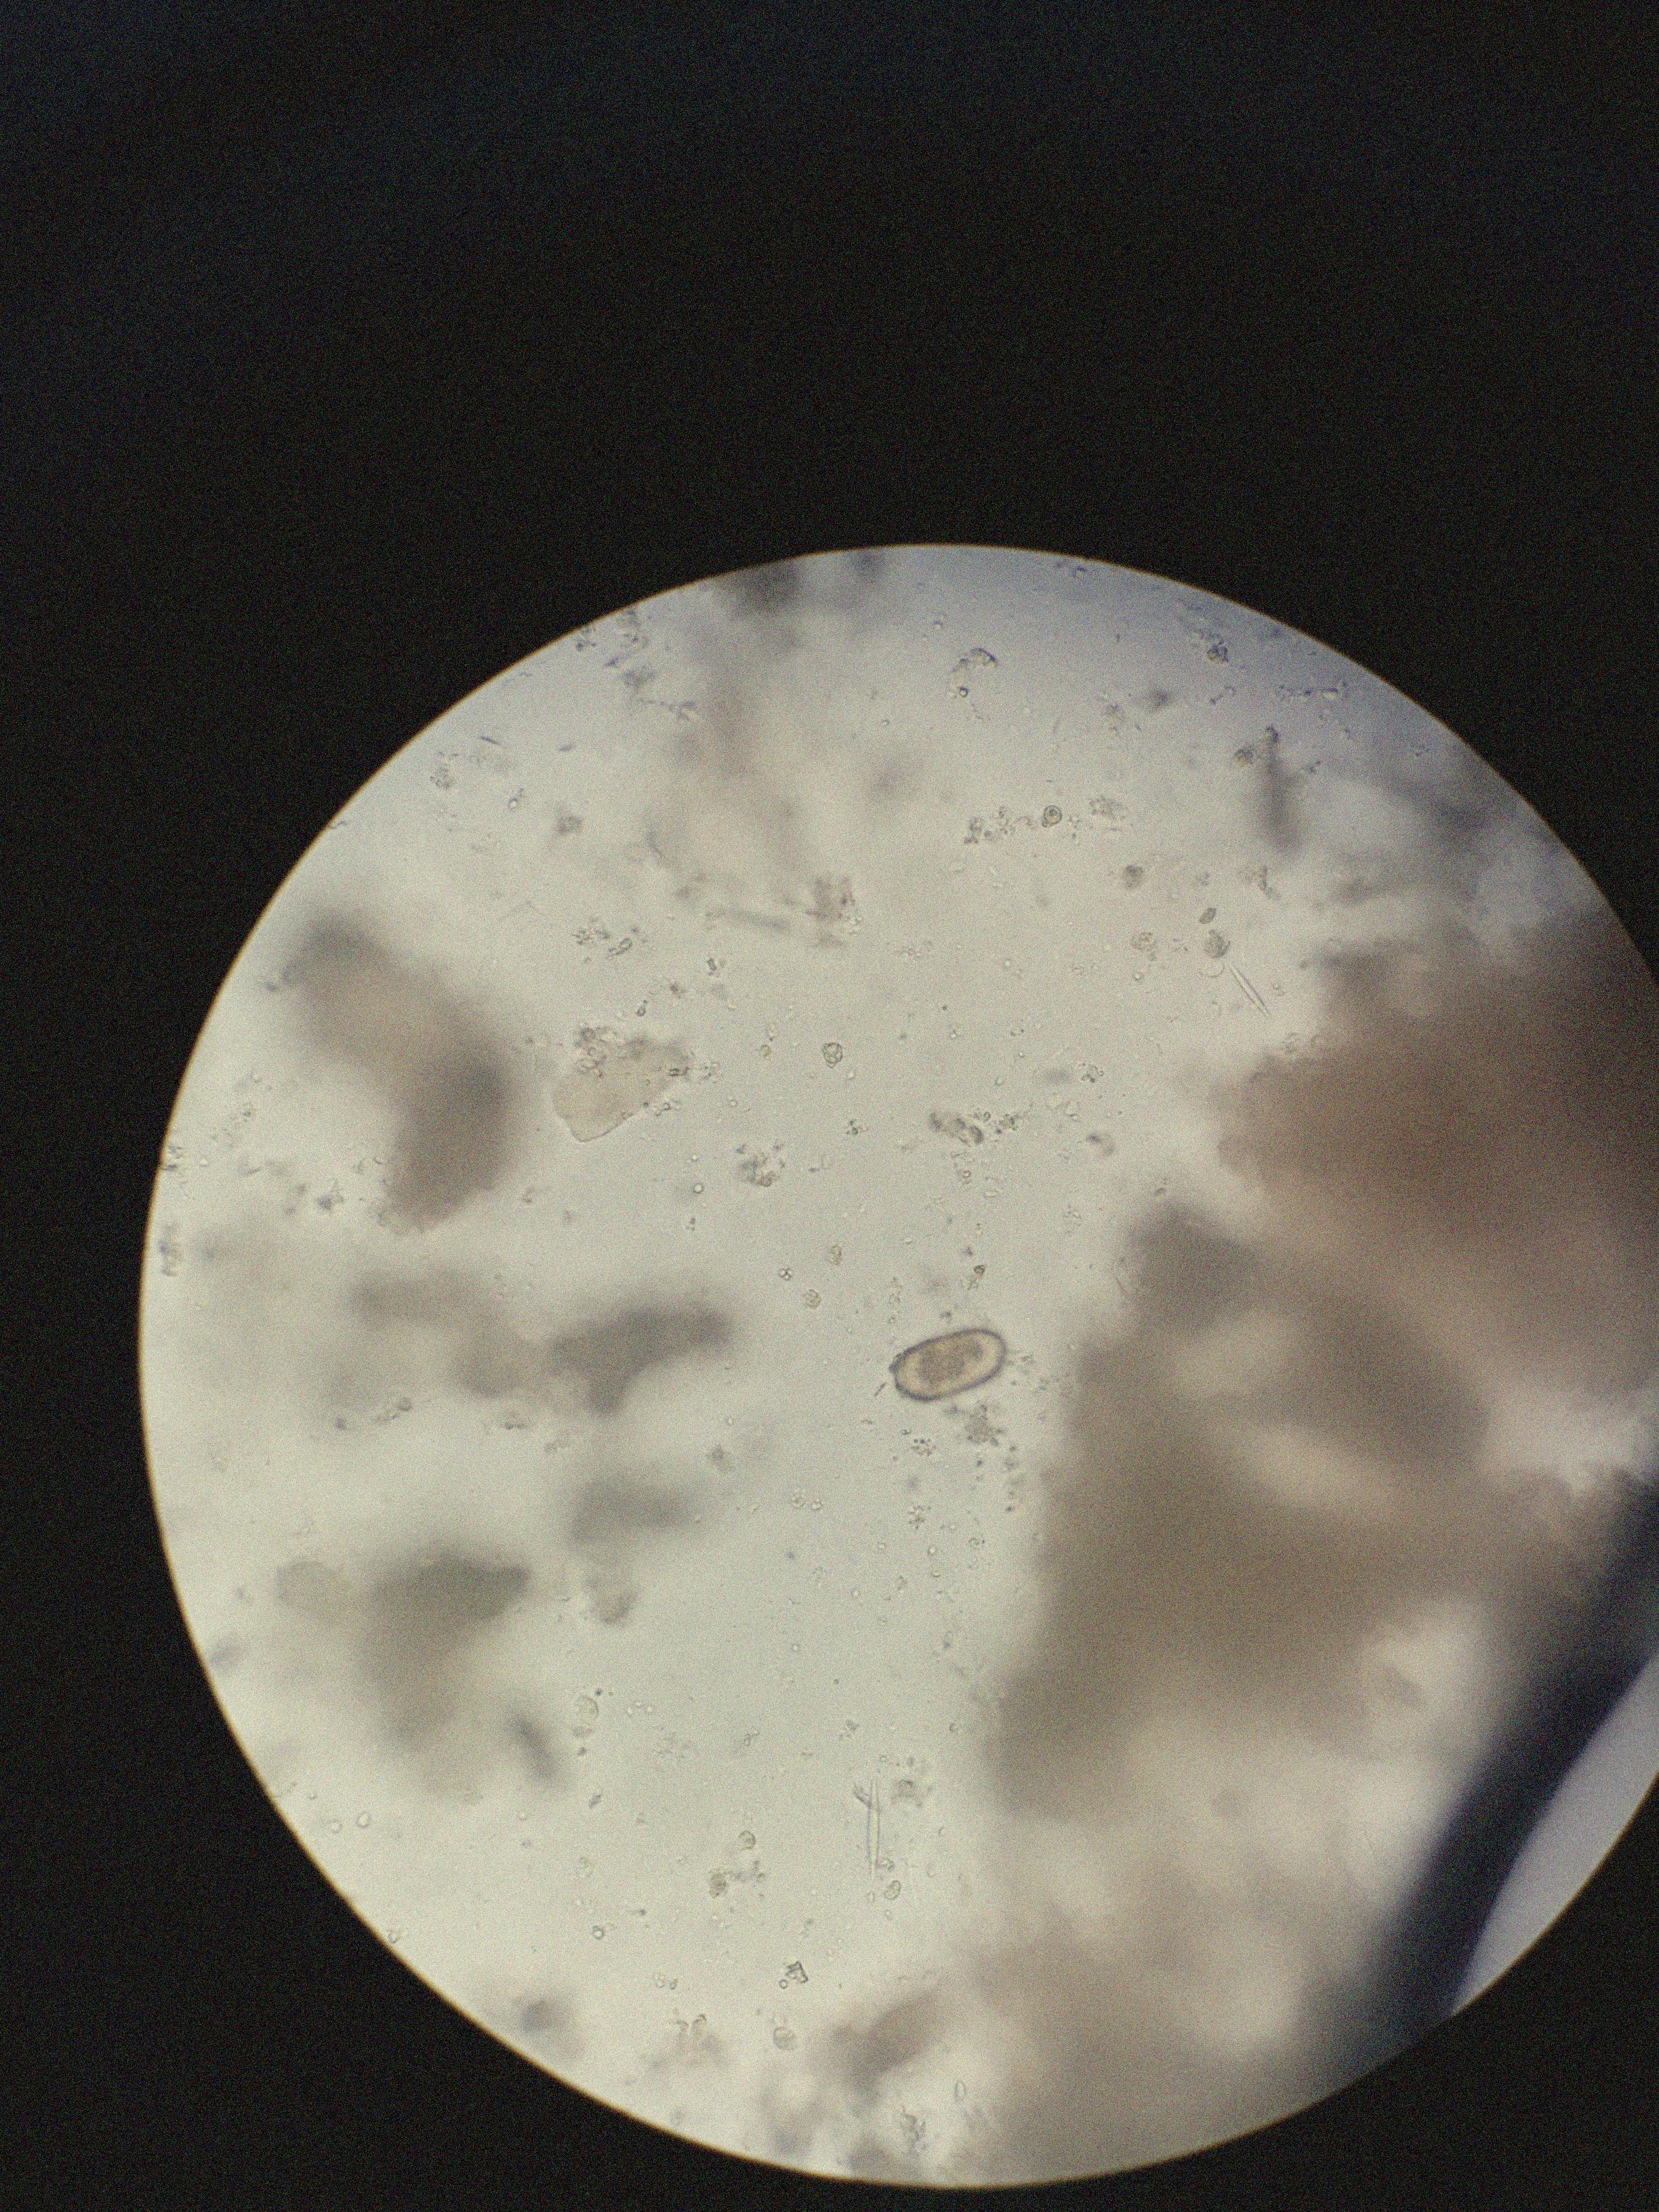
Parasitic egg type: Capillaria philippinensis